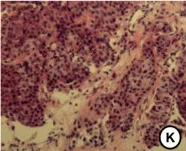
PET-CT scan (November 2017) and histopathological and molecular results after gefitinib therapy resistance. (K) Irregular adenoid and cord-like cancer cells were found in the biopsy tissue from the nodule in the upper lobe of the right lung (x20 hematoxylin/eosin).
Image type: pathology (h&e)